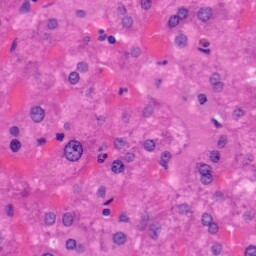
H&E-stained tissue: Liver